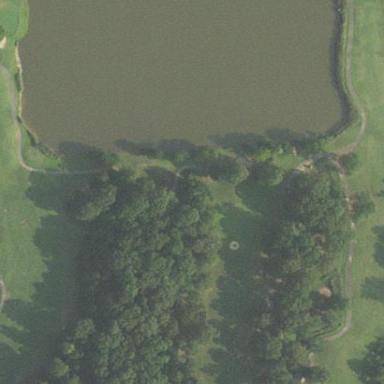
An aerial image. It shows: Area of rough grass used for golf.